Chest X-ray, AP view. Patient: 44 years old, sex M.
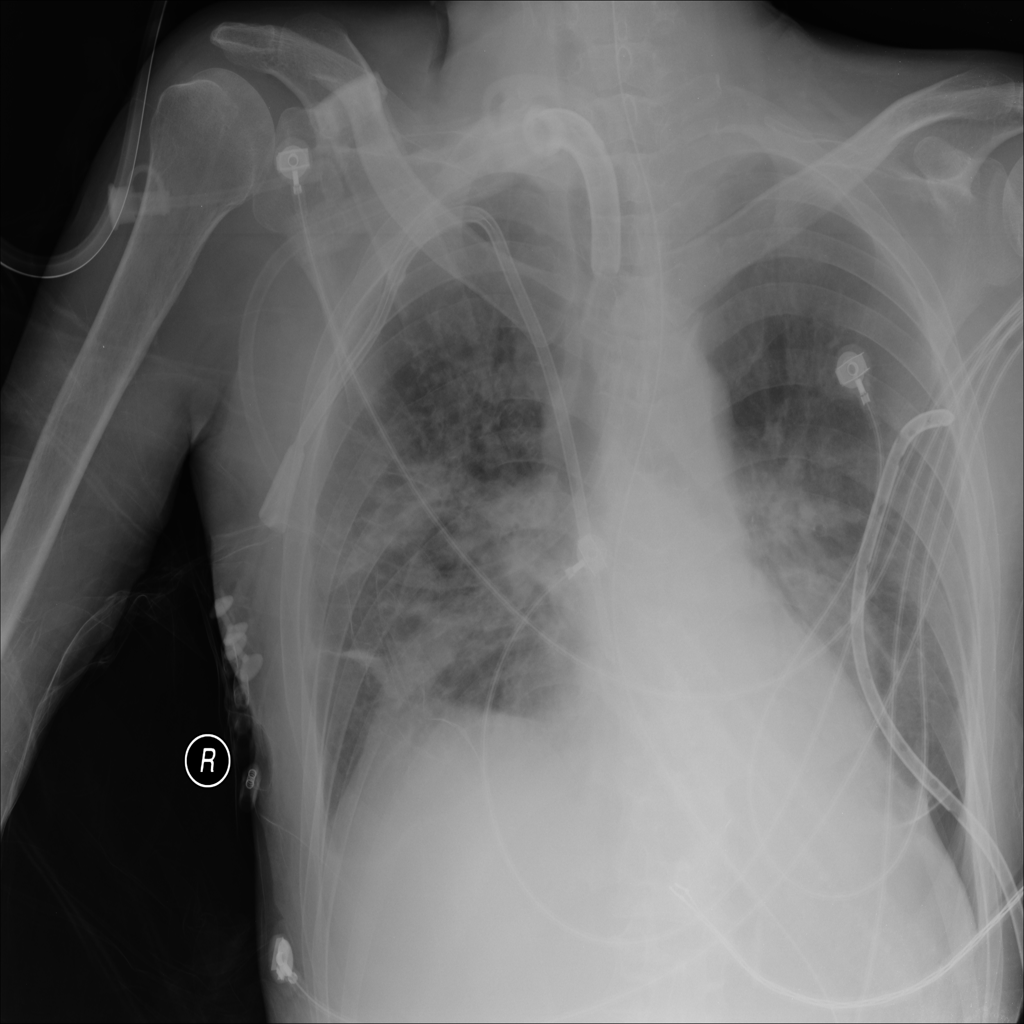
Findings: Infiltration, Pneumothorax